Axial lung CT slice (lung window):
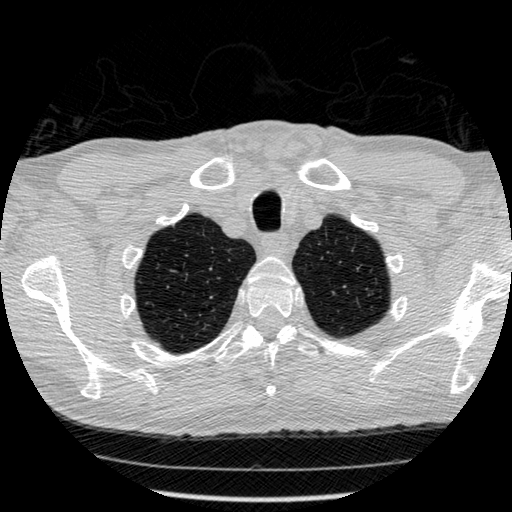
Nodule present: no